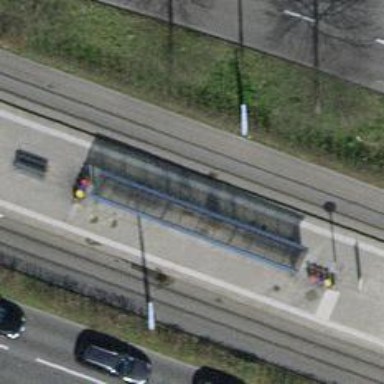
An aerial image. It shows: Tram stop with public transport stop position for trams.